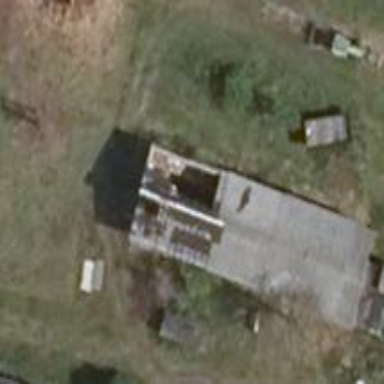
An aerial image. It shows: Farm auxiliary building with flat grey roof.